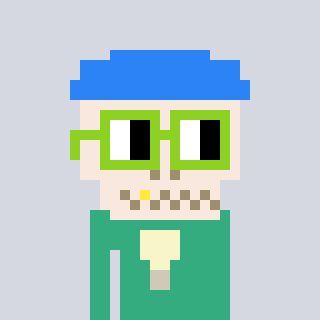
a pixel art character with square light green glasses, a skeleton-hat-shaped head and a teal-colored body on a cool background